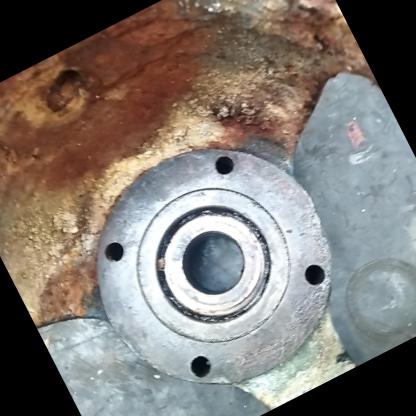
Klasa: inne